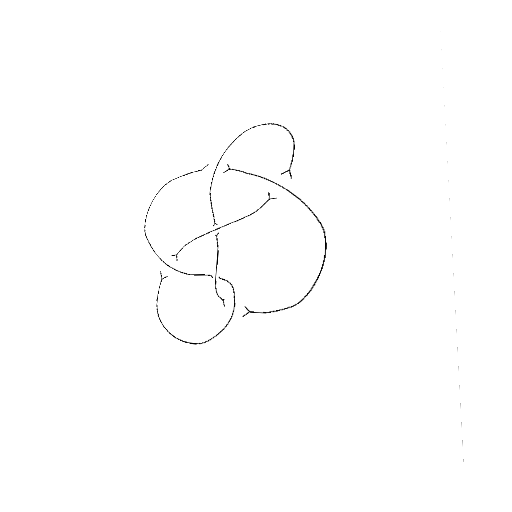
Crossing number: 6